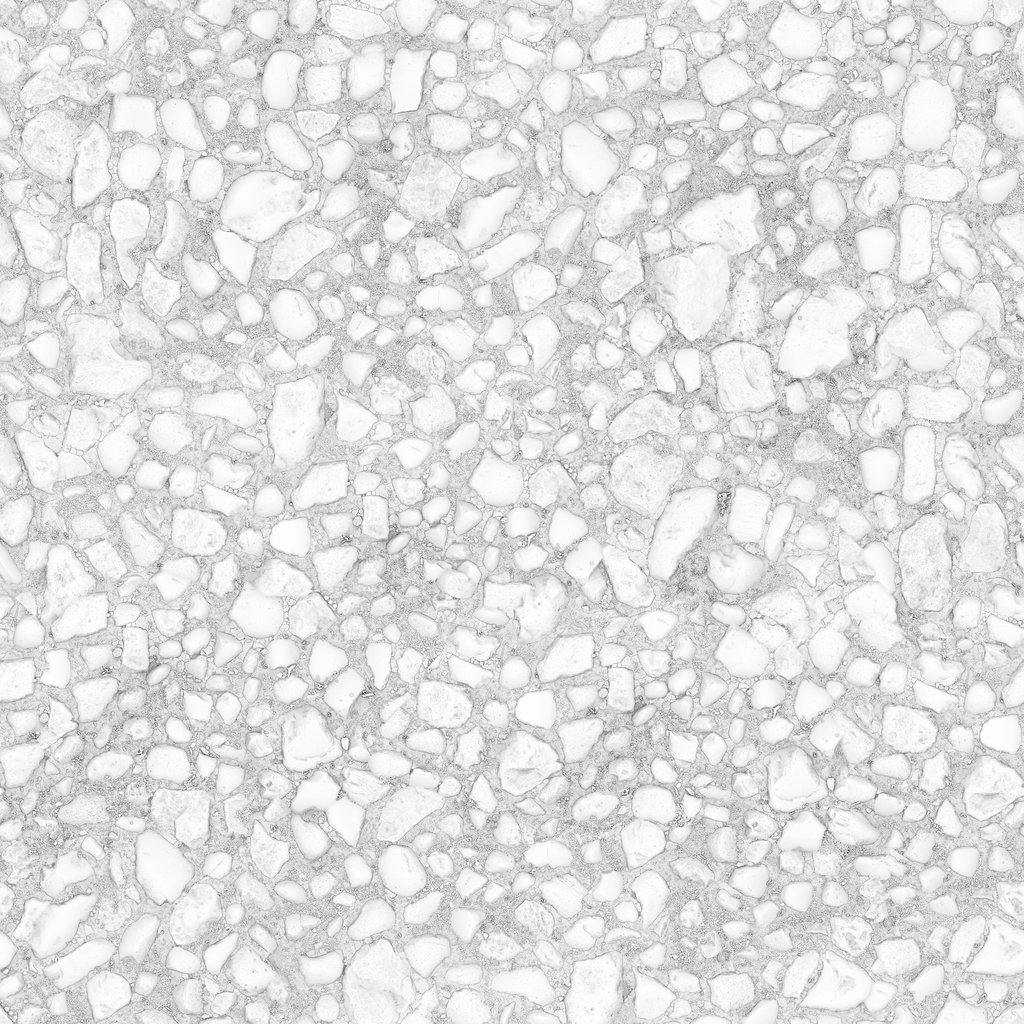
Texture map type: AmbientOcclusion